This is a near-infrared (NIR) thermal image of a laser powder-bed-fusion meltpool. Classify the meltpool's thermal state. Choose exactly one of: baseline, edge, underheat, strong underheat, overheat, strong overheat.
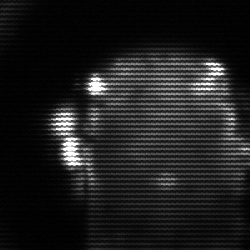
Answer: baseline